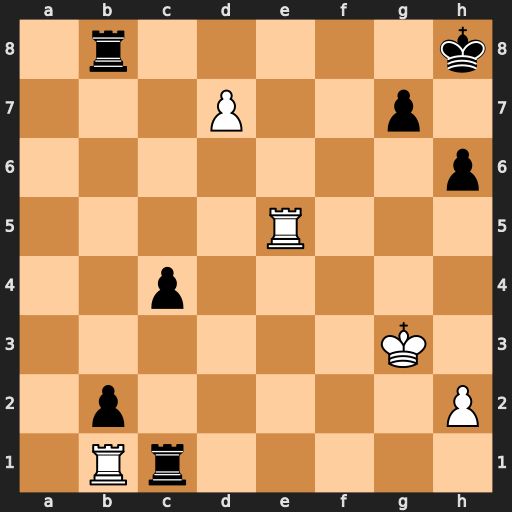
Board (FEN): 1r5k/3P2p1/7p/4R3/2p5/6K1/1p5P/1Rr5
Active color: w
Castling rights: -
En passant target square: -
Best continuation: Re8+ Kh7 Rxb8 Rxb1 d8=Q